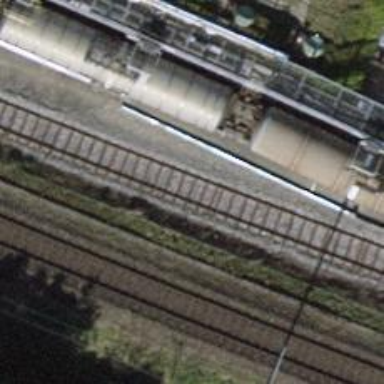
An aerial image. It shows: Single-track railway spur.